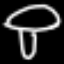
Label: mushroom